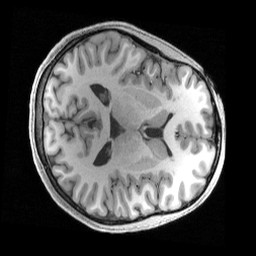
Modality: T1w
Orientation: axial
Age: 18
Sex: female
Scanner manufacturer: siemens
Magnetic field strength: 3 T
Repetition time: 2.4 s
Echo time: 0.00231 s